Question: I am trying to model a Rubik's Cube for a personal project, using <URL>.

To animate a rotation of the top, right, front, etc side, I attach the 9 blocks to an <URL> in the center of the cube and rotate it 90 degrees in the desired direction. This works great, but when the animation is done I need to "save" the translation and rotation on the 9 blocks. Translation is relatively simple, but I'm stuck on rotation. I basically need a function like this:
'''
function updateRotation(xyz, axis, angle) {
// xyz is a {x,y,z} vector
// axis is "x", "y", or "z"
// rotation is the angle of rotation in radians
}
'''
that would apply the 'axis'/'angle' rotation in to the 'xyz' vector in coordinates. Originally I just had 'xyz[axis] += angle', but this only works when no other axis has any rotation. I then thought I could use a lookup table, and I think that's possible as I only use quarter turns, but constructing the table turns out to be harder than I thought.
I am starting to suspect I need to translate the 'xyz' vector to some other representation (matrix? quaternion?) and apply the rotation there, but I'm not sure where to start. The frustrating thing is that my blocks are in the right position at the end of the animation - I'm just not sure how to apply the parent transform so that I can detach them from the parent without losing the rotation.
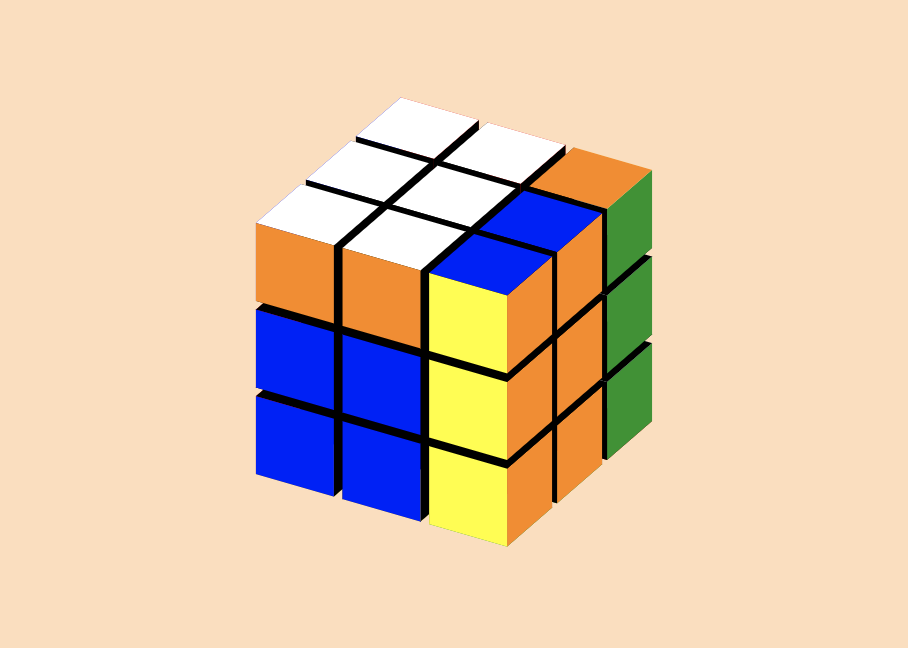
Answer: As far as I can tell, this can't be done with Euler angles alone (at least not in any easy way). My solution was to convert to quaternions, rotate, then convert back to Euler:
'''
function updateRotation(obj, axis, rotation) {
const {x, y, z} = obj.rotate;
const q = new Quaternion()
.rotateZ(z)
.rotateY(y)
.rotateX(x);
const q2 = new Quaternion();
if (axis === 'x') {
q2.rotateX(rotation);
} else if (axis === 'y') {
q2.rotateY(rotation);
} else if (axis === 'z') {
q2.rotateZ(rotation);
}
q.multiply(q2, null);
const e = new Euler().fromQuaternion(q);
obj.rotate.x = e.x;
obj.rotate.y = e.y;
obj.rotate.z = e.z;
obj.normalizeRotate();
}
'''
This uses the 'Euler' and 'Quaternion' classes from <URL>.
(It turned out Zdog actually uses 'ZYX' Euler angles as far as I could tell, hence the order of rotations when creating the first quaternion.)